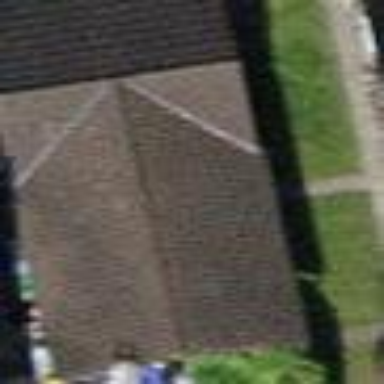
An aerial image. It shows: Garage.